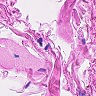
Metastatic tissue present: no